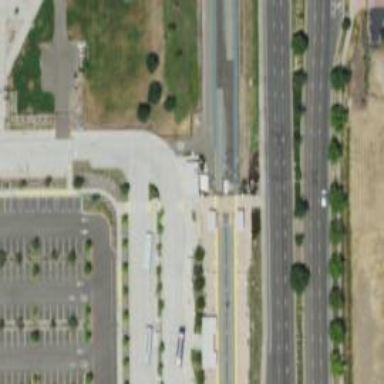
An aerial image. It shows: Busway road.